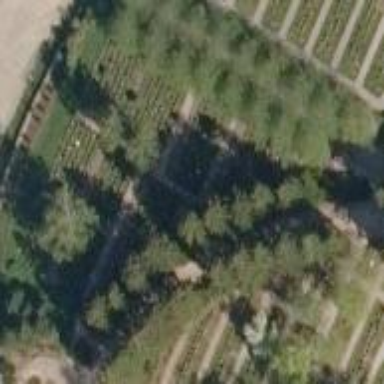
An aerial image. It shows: Sector in the cemetery.